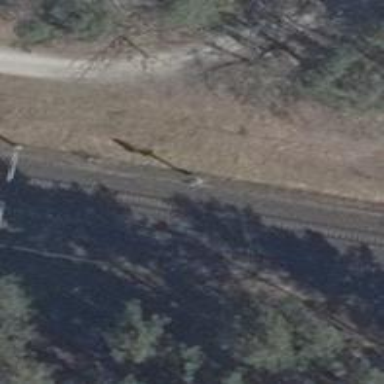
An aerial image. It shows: Railway signal.